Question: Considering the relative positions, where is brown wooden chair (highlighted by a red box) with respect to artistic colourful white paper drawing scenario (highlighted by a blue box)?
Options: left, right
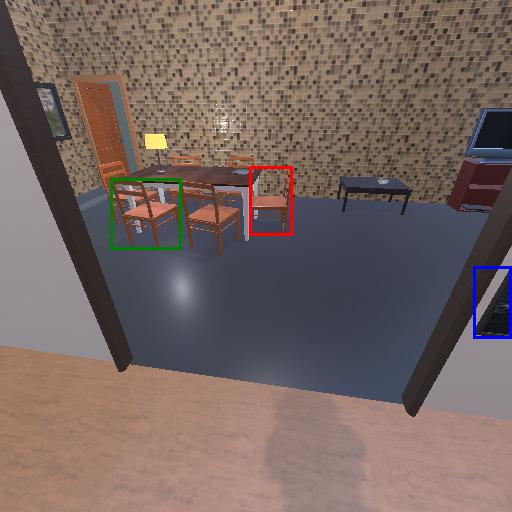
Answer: left